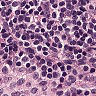
Metastatic tissue present: no